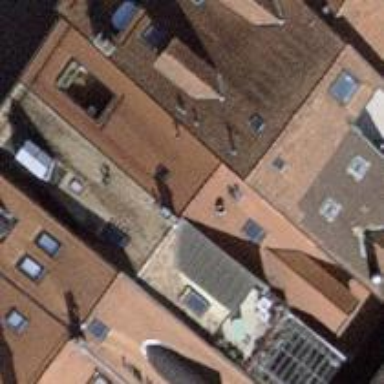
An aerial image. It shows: Building with gabled roof covered in roof tiles. The roof orientation is across the structure.